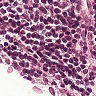
Metastatic tissue present: no